Question: I'm looking for a solution of my problem.
I am using twitter bootstrap for a mobile site and this is my outcome on mobile view:

'''
<div class="row">
<div class="span4">
<div class="visible-phone" style="background-image: url('http://upload.tapcrowd.com/upload/catalogimages/719/catalogimagecardealer@2x.png');></div>
<p class="metadataTitle metacell">
<span style="display: inline-block" class="ellipsis">Car Dealers</span>
<span style="table-row"></span></p>
</div>
</div>
</div>
'''
The css of the div where my image is in:
'''
background-size:contain;
background-repeat: no-repeat;
background-position: center center;
width: 100%;
height: 300px;"
'''
But as you can see there is a margin between the image and the content below, does anyone know how I can fix this?
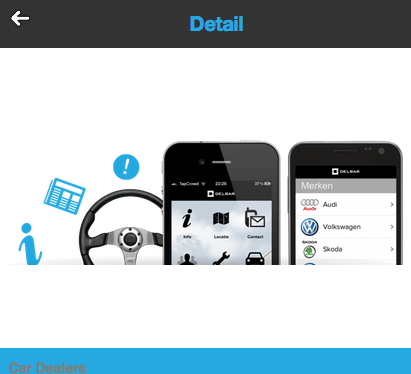
Answer: Set 'margin:0; padding:0;' to both the image and the content below. This will remove any margin. Since HTML adds a margin by default, you need to explicitly tell HTML to remove a margin.